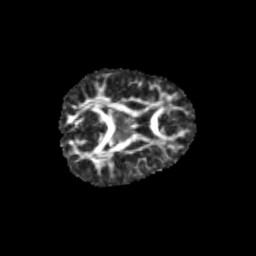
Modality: FA
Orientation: axial
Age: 12
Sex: female
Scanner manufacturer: siemens
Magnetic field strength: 3 T
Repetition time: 3.8 s
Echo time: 0.07 s